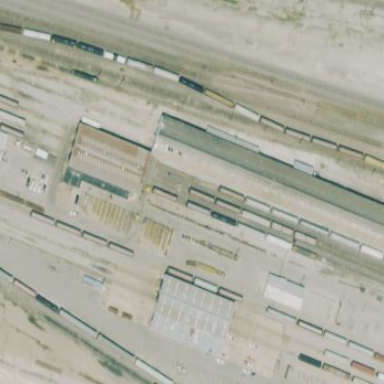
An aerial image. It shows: Industrial building used as railway workshop.